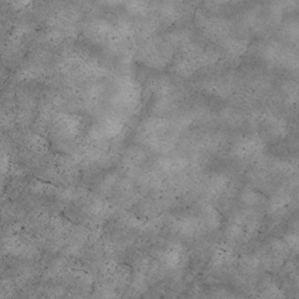
Label: non_frost